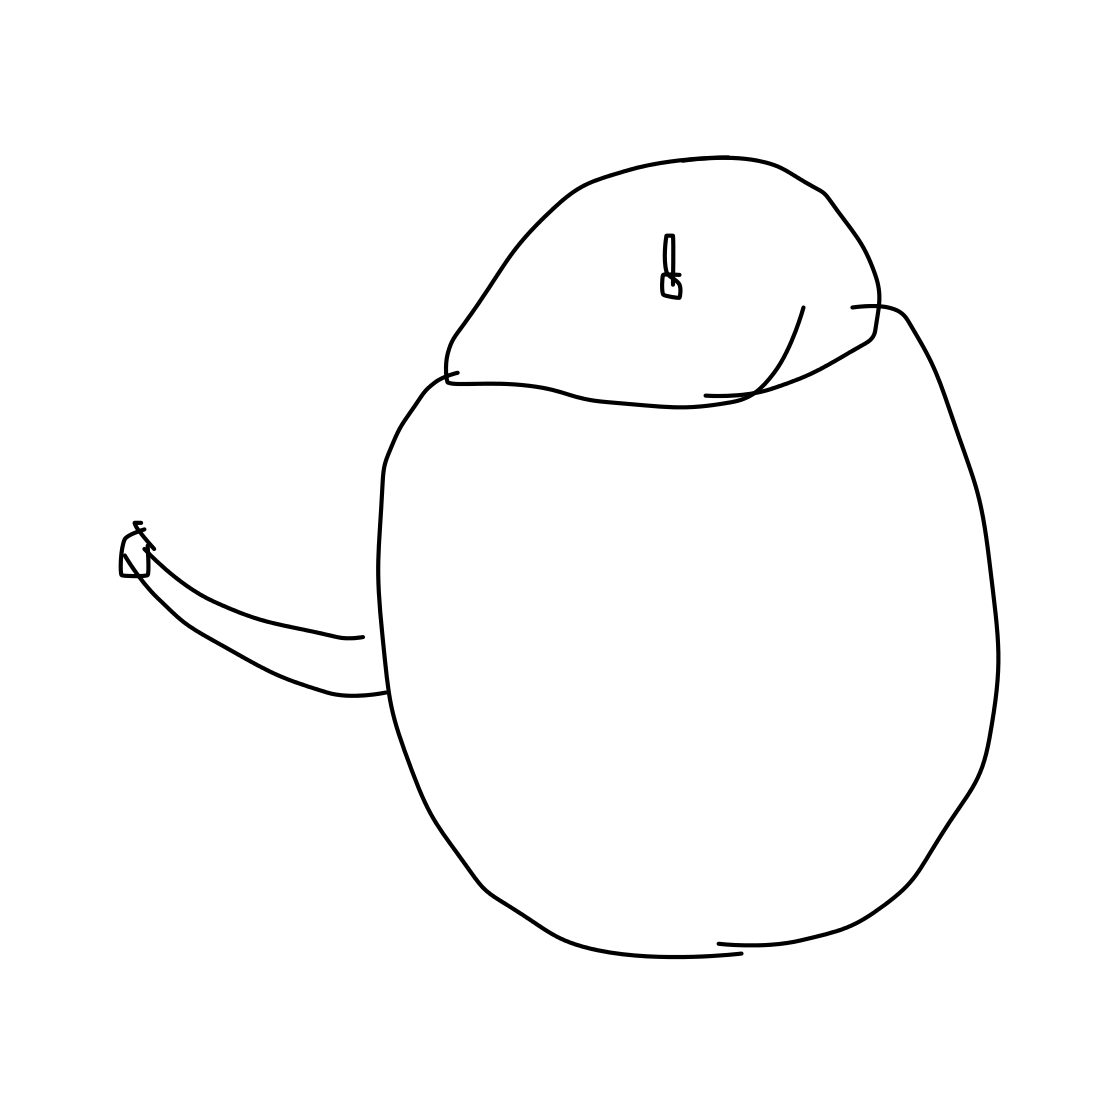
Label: teapot